Question: I have a table that contains another small table in a cell:
'''
<table id="big" style='width: 100%'>
<tr>
..
<td>..</td>
..
</tr>
<tr>
..
<td style='width: 75px'>
<table style='width: 100%'>
<tr>
<td style='width: 33%'><select></select></td>
<td style='width: 33%'><select></select></td>
<td style='width: 33%'><select></select></td>
</tr>
</table>
</td>
..
</tr>
</table>
'''
As you can see, I have a small table which should take the whole outer cell. This table should be divided into 1x3 cells, each containing a select combo box.
Now the inner table always takes too big width than specified, corrupting the outer table GUI.
As you can see, I have tried to limit the outer cell width in pixels, without any success.

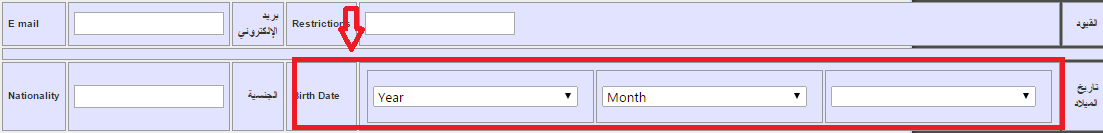
Answer: You need to specify <URL> to respect column width even if content needs more space:
'''
table {
table-layout: fixed;
}
'''